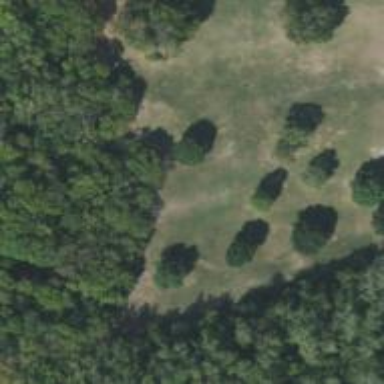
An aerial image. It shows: Disc golf tee area.